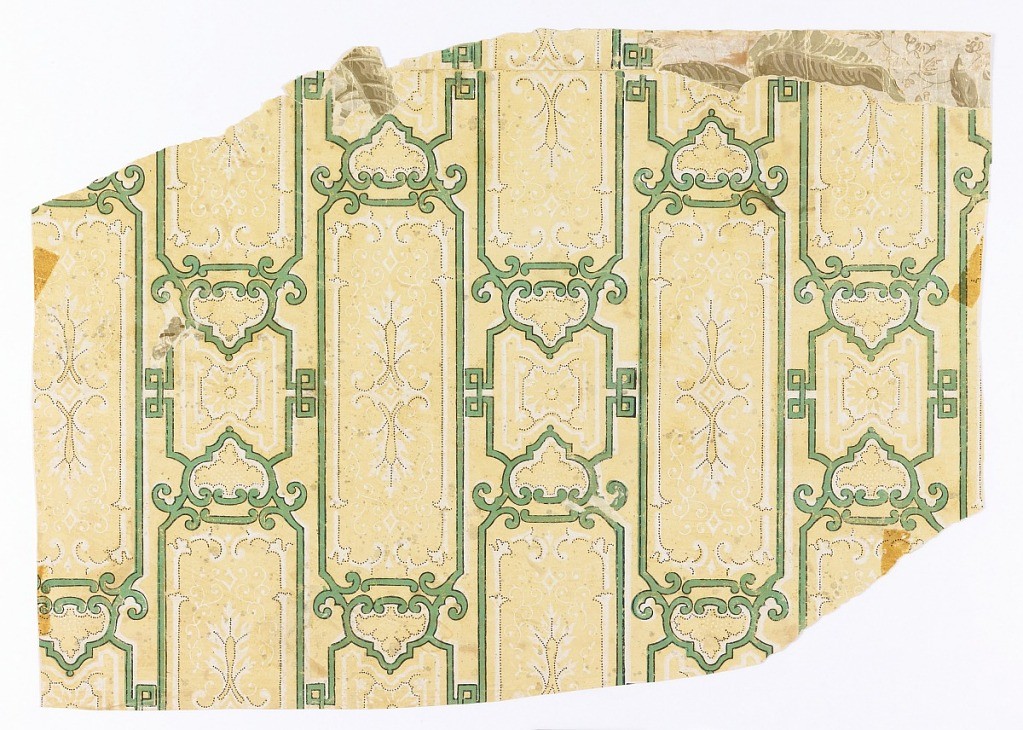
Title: Sidewall
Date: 1860
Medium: Block-printed paper
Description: Brick or ashlar block pattern, alternating long and short "bricks". Each shape, outlined in green with black, contains a white motif with black pin dot highlights, on beige ground.